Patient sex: F
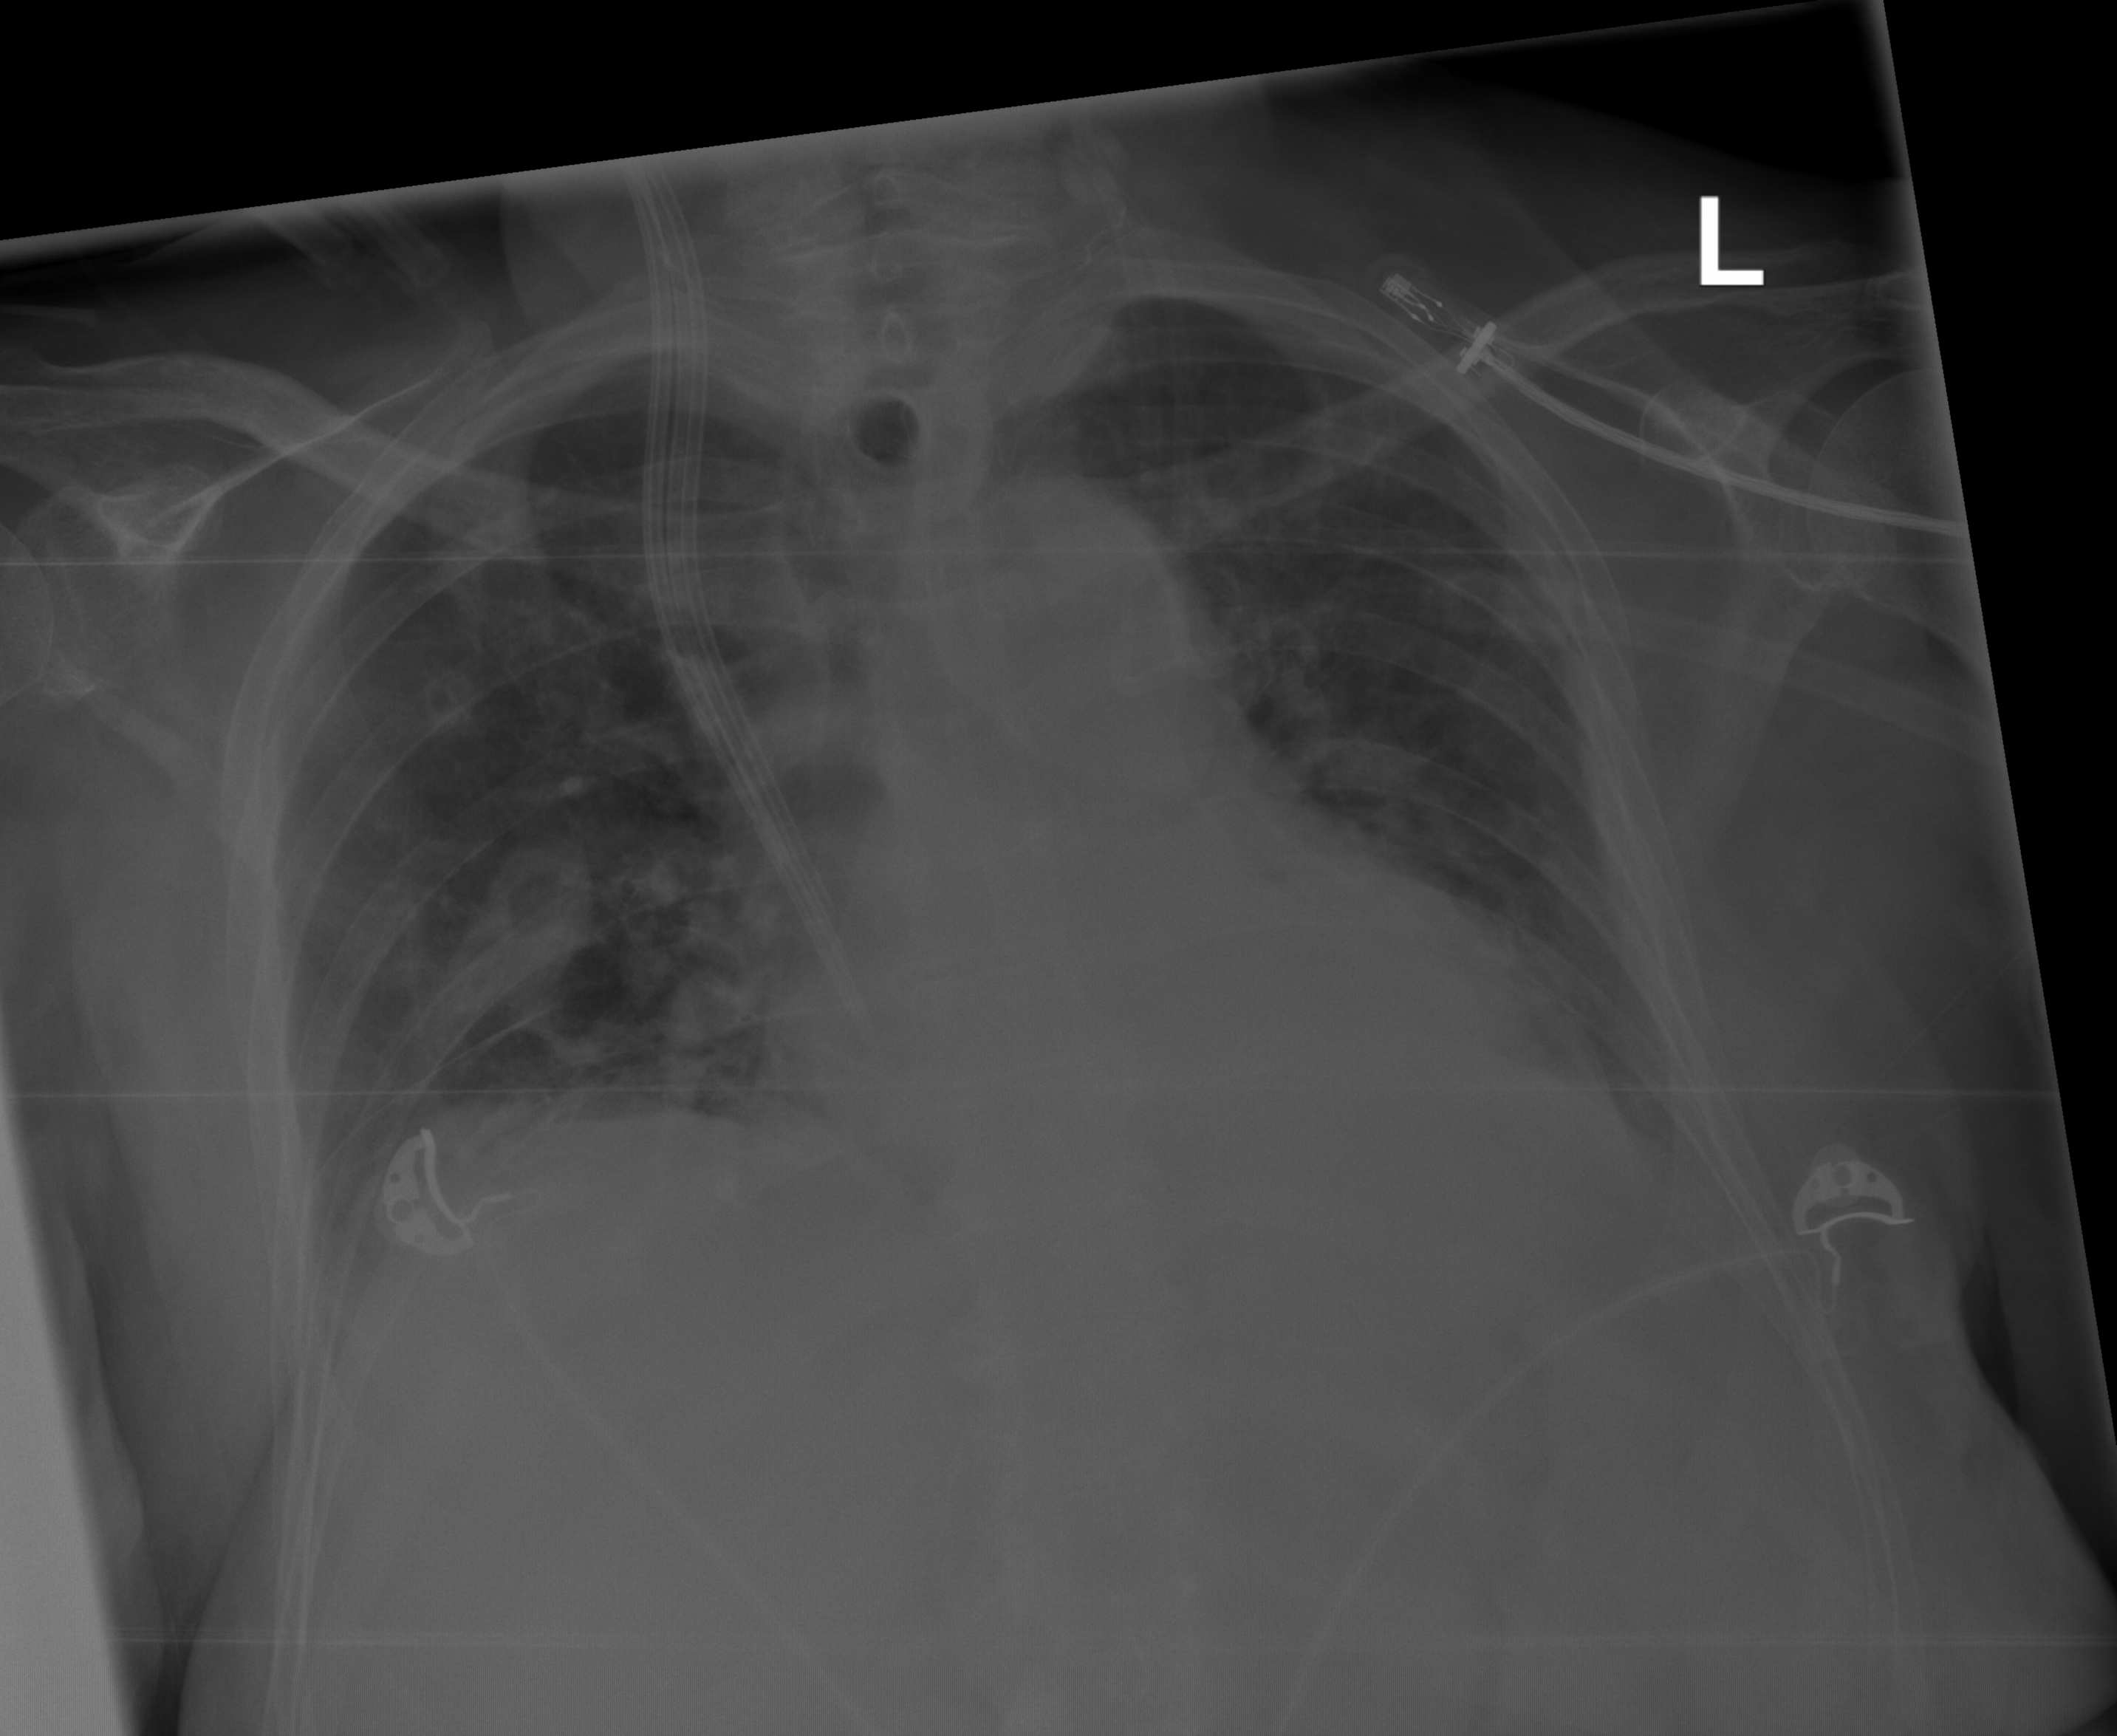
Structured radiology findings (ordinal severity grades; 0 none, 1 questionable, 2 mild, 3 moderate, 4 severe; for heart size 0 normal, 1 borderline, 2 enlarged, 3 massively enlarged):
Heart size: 2
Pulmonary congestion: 0
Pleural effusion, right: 2
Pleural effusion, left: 2
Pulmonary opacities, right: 0
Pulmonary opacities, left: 0
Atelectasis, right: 2
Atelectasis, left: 2